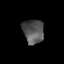
Tissue: prostate
Cell type: T cells
Senescence score: 0.2808
Nuclear area (px): 489
Mean DAPI intensity: 85.906